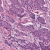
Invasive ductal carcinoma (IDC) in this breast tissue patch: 1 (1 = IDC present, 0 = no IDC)